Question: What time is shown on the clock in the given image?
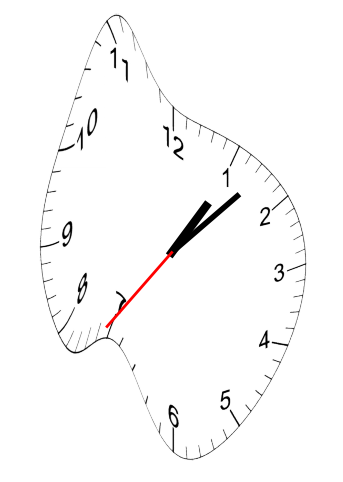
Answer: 01:07:36